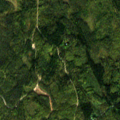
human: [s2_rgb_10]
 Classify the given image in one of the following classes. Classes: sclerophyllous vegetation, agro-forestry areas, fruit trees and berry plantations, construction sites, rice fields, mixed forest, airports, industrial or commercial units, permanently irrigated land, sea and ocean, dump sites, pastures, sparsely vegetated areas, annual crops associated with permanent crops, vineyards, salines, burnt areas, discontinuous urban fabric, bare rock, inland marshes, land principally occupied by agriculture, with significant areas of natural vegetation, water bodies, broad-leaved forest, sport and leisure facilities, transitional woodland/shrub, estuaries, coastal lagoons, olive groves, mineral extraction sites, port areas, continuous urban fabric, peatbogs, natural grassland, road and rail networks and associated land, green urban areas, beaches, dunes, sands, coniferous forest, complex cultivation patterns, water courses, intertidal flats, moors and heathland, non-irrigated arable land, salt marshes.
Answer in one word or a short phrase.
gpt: broad-leaved forest, mixed forest